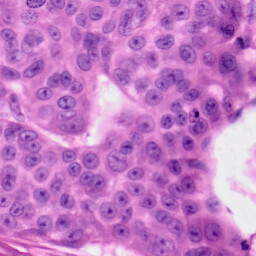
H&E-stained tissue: Skin